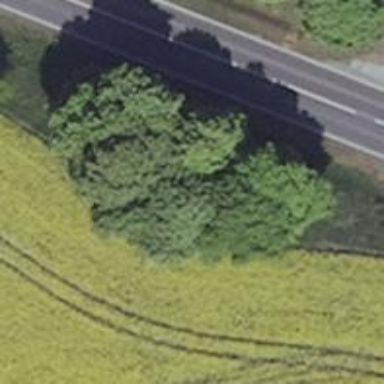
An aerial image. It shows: Broadleaved tree with lush foliage.